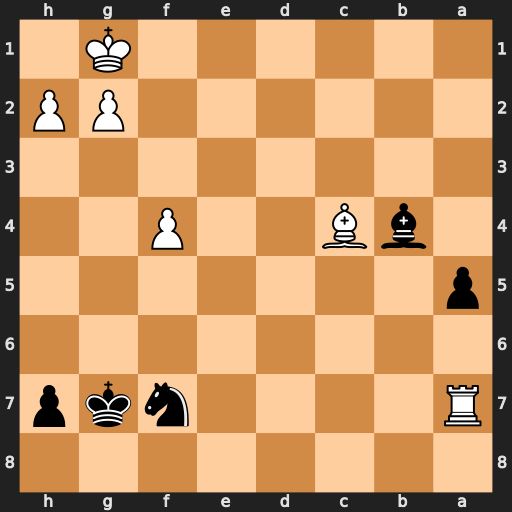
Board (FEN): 8/R4nkp/8/p7/1bB2P2/8/6PP/6K1
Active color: b
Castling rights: -
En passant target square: -
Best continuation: Bc5+ Kf1 Bxa7